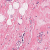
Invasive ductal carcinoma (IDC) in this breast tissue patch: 0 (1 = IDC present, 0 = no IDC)